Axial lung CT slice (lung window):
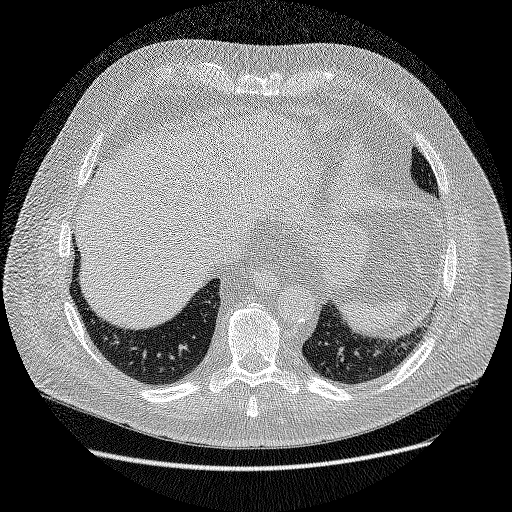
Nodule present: no